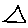
Label: triangle